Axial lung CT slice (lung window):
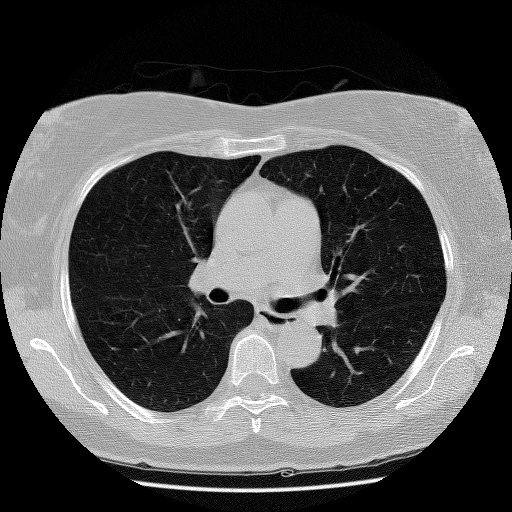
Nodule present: no